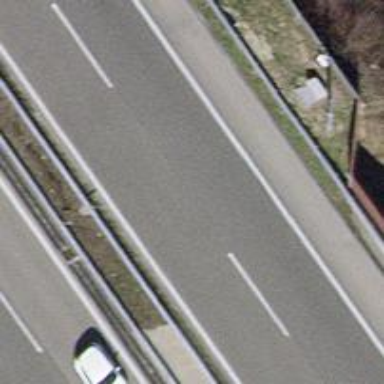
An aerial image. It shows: Asphalt bridge over motorway.